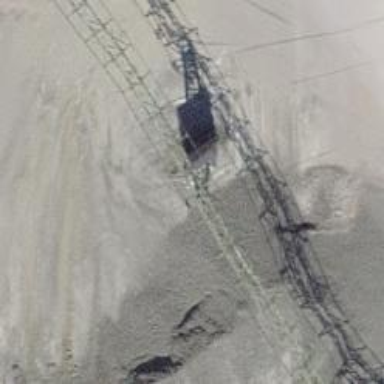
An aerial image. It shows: Pylon for aerialway.